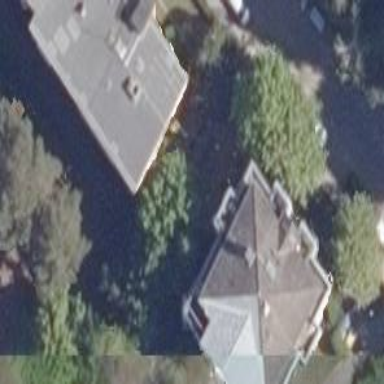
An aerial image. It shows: Pyramidal roof shapes the top of the apartments building.